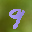
Label: 9